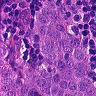
Metastatic tissue present: yes